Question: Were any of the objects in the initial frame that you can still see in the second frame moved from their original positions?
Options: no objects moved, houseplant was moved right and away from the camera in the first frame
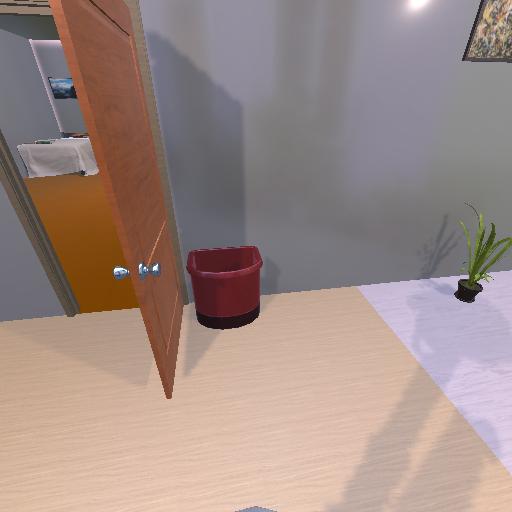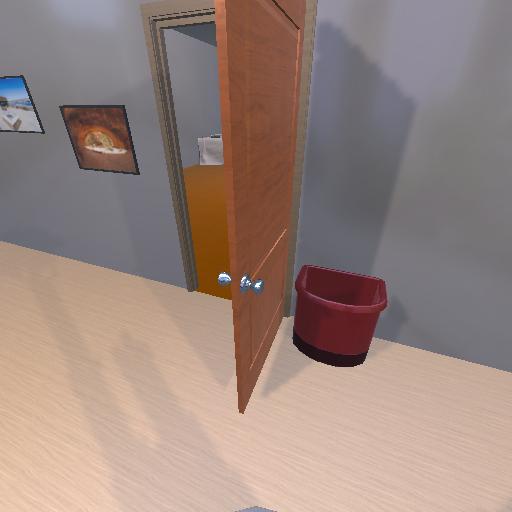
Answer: no objects moved